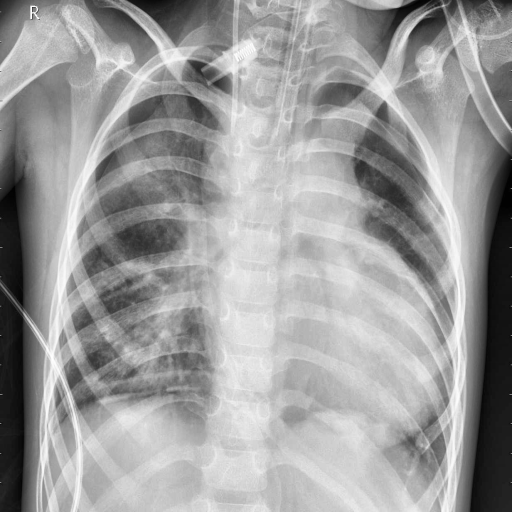
Finding: PNEUMONIA